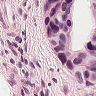
Metastatic tissue present: yes